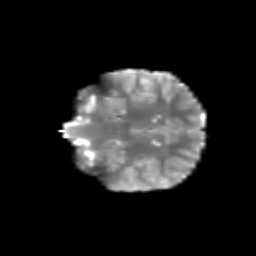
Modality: T2w
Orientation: coronal
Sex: female
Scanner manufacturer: siemens
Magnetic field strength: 3 T
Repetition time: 5 s
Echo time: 0.0694 s